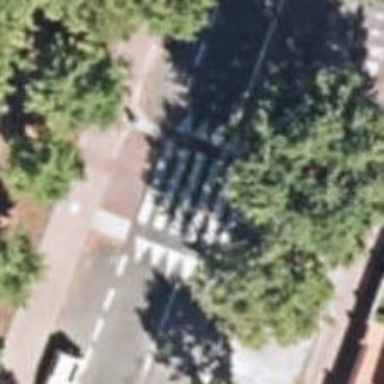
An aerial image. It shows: Marked crossing with traffic calming table.